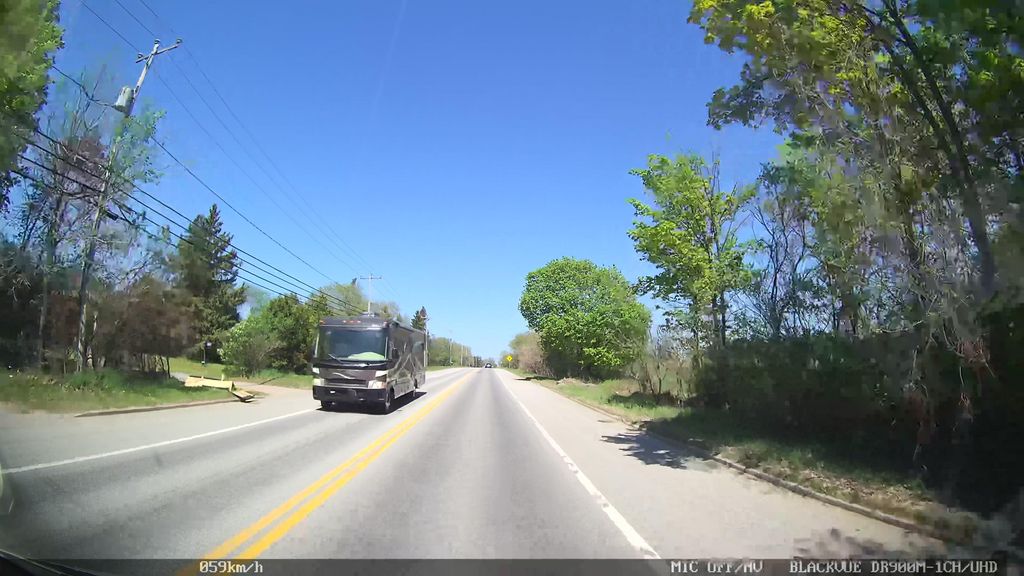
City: ottawa-gatineau